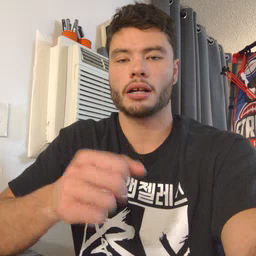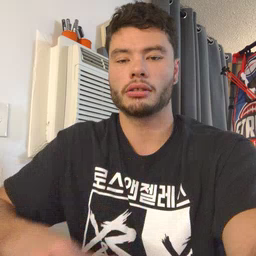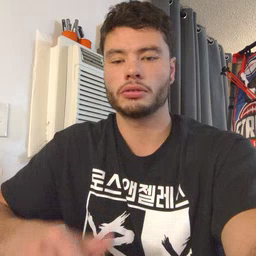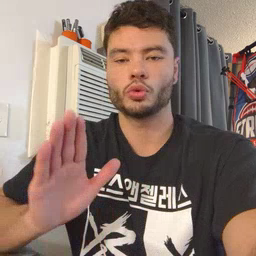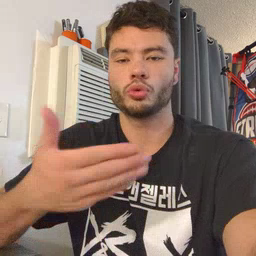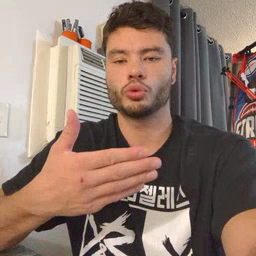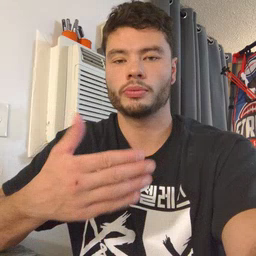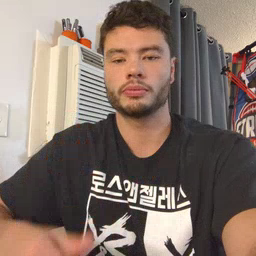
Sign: room